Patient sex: M
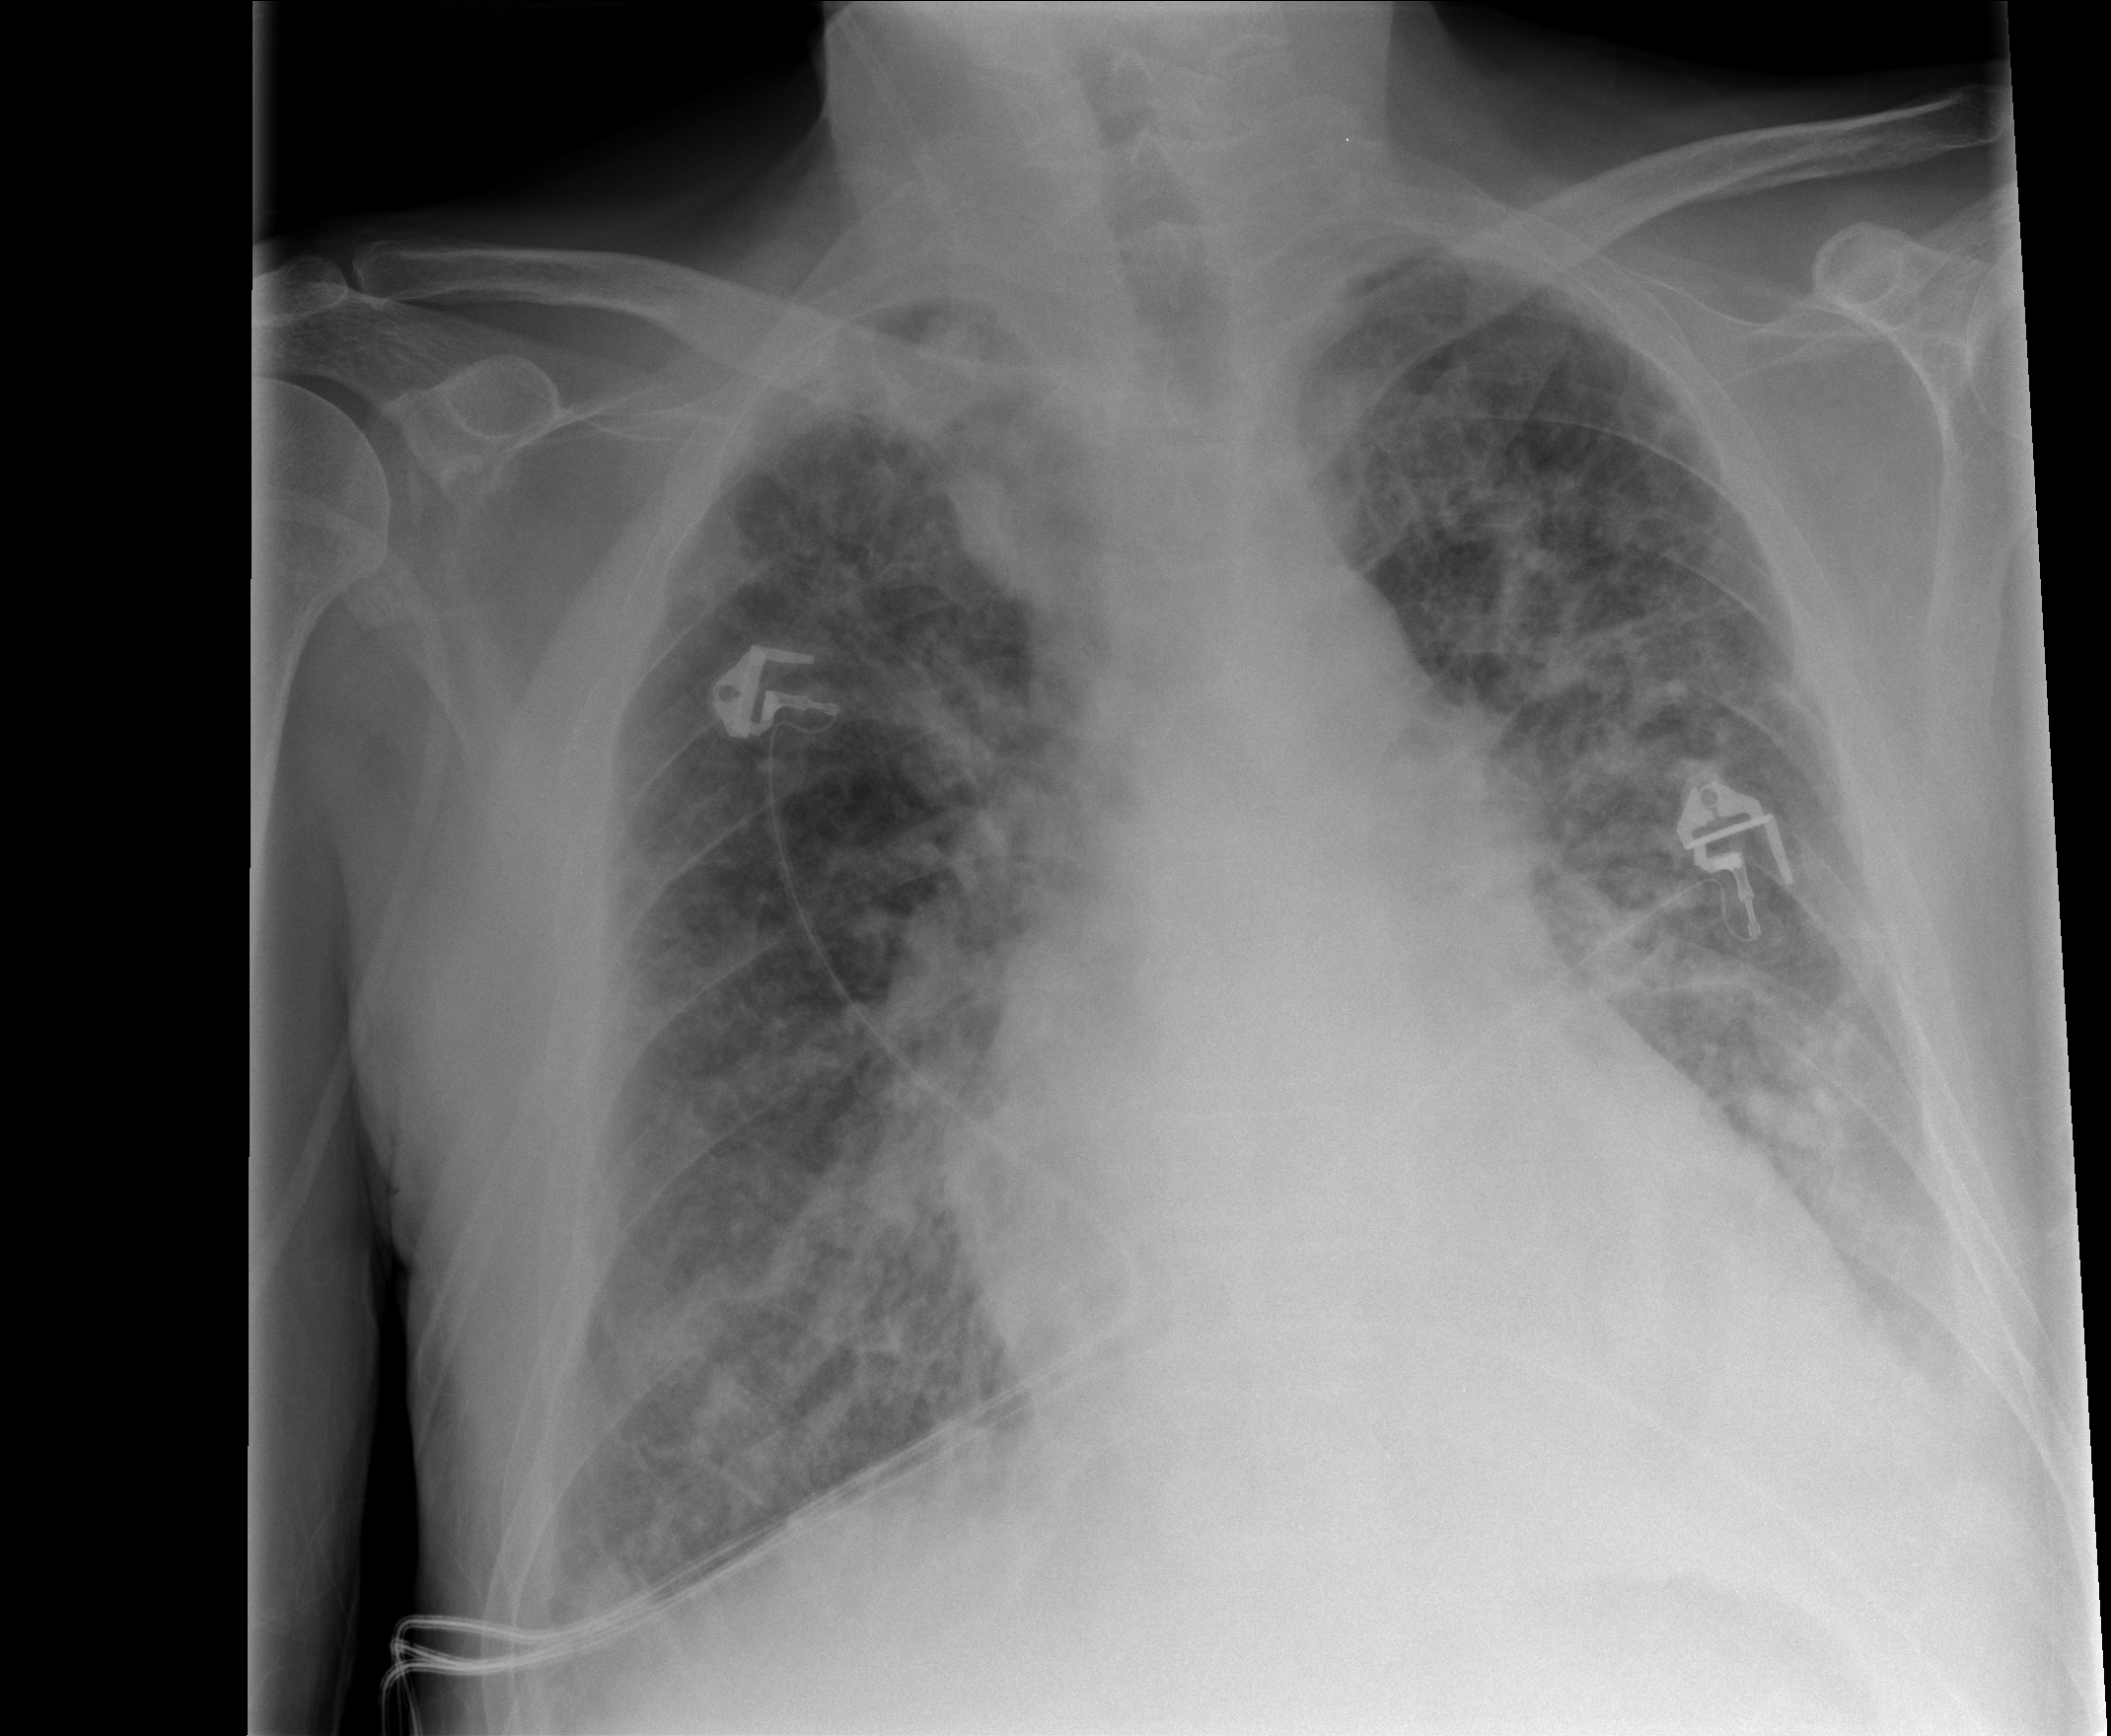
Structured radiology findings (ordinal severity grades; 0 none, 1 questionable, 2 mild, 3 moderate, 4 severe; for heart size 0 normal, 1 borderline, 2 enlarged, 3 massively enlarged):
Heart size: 1
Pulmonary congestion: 2
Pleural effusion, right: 2
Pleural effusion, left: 2
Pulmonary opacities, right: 2
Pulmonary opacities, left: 2
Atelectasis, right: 2
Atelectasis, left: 3